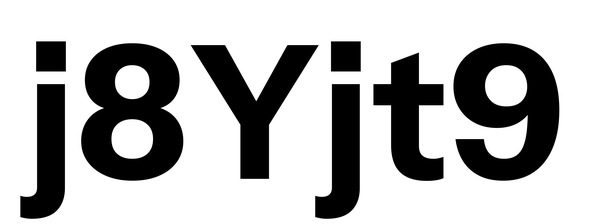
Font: InstrumentSans_Bold